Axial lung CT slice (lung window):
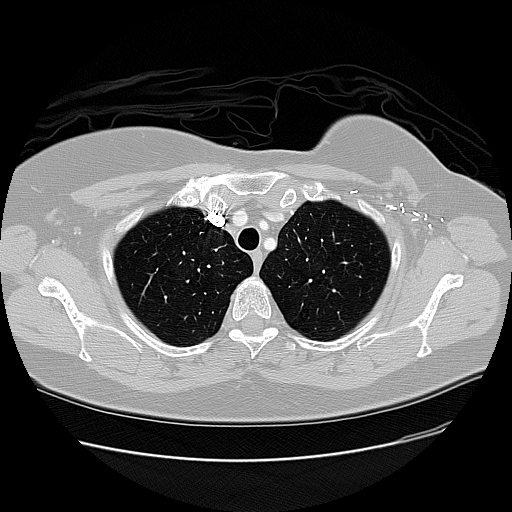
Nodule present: no